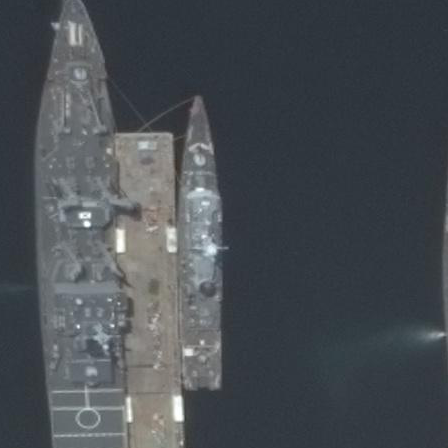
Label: cruiser